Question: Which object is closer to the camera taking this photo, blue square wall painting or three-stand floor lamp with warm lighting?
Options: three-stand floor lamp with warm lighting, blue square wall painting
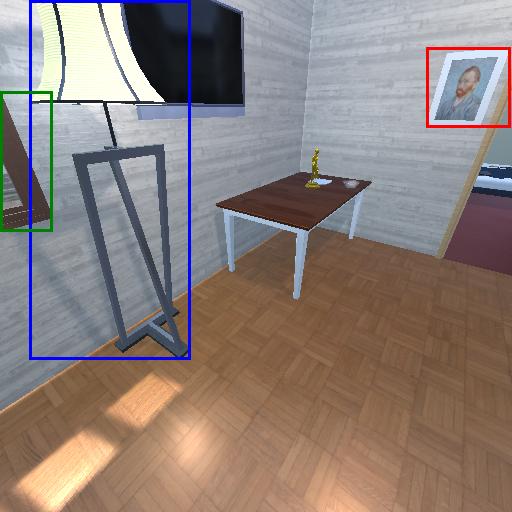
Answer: three-stand floor lamp with warm lighting